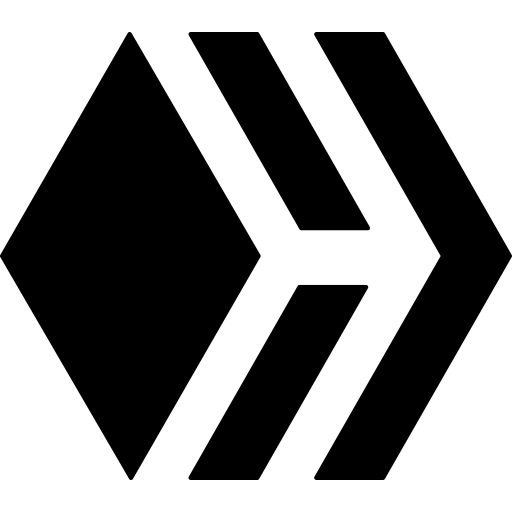
Tags: icon, FontAwesome, fa-icon, brand, hive